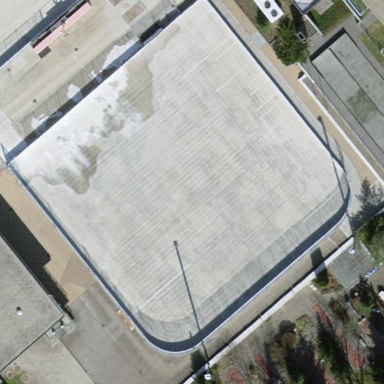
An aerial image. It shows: Ice rink where people enjoy ice skating.